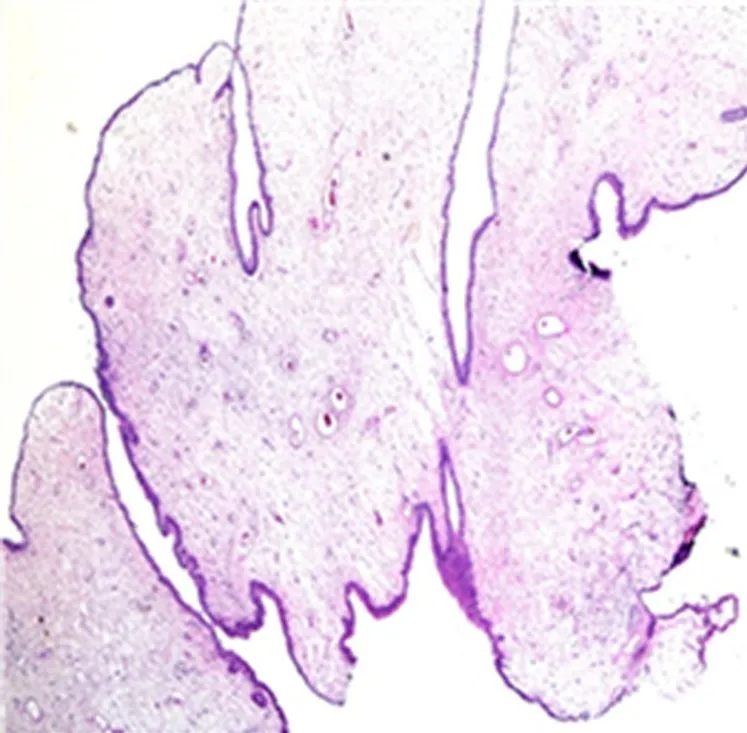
Histologic preparation of fibroepithelial polyp showing stroma covered by layer of normal transitional epithelial cells (Hematoxylin&Eosin 40 x ).
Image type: pathology (h&e)